Question: I want to build my ios-apps Appstore-ready directly from the command line with the mdtool from MonoTouch (Xamarin).
I use the following command:
'''
'/Applications/Xamarin Studio.app/Contents/MacOS/mdtool' -v build '--configuration:AppStore|iPhone' MyAppProject.csproj
'''
Now, in xCode, I have several provisioning profiles set up and seems to be confused which one to use:

Any chance to tell the the desired provisioning profile I want to use for that build?
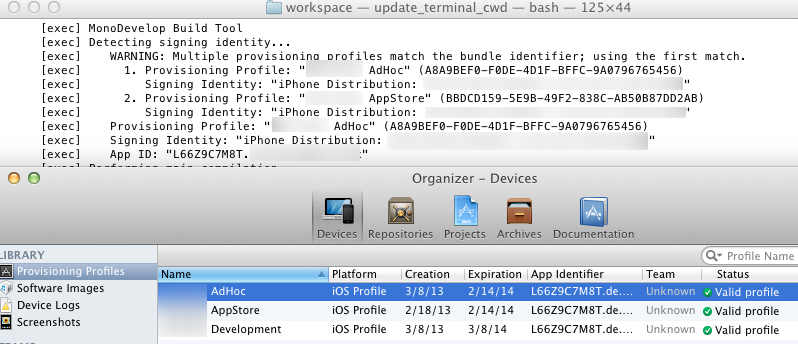
Answer: In Xamarin Studio, go to the "iOS Bundle Signing" section of your Project Options. That's where you can specify the Provisioning Profile and Code-sign keys for each build configuration.
Right now, you probably have it set to "Automatic" and so it doesn't know which one to choose because you have multiple provisions that match the CFBundleIdentifier value from your Info.plist